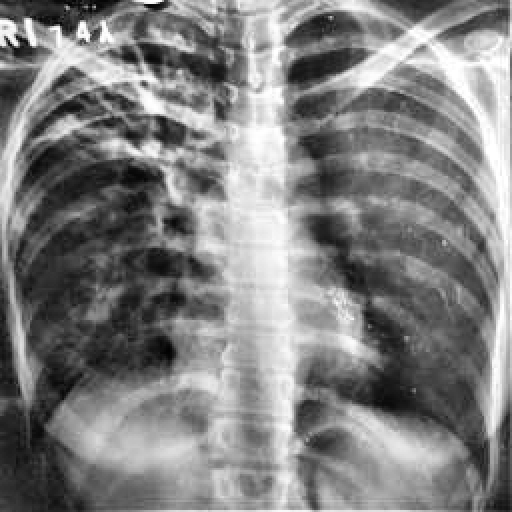
Finding: TUBERCULOSIS